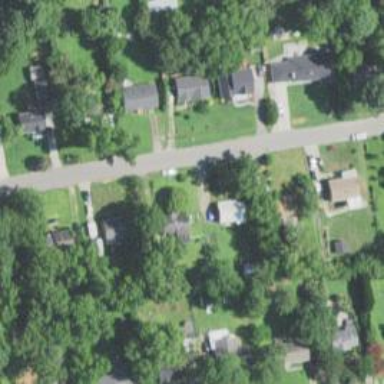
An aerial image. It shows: Residential area within neighborhood.